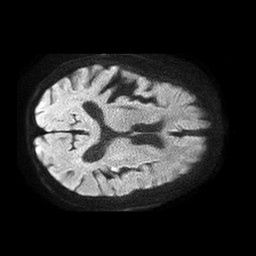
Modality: TRACE
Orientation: axial
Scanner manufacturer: philips
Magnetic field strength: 1.5 T
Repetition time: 4.6 s
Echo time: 0.08517 s